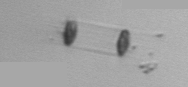
Label: Skeletonema